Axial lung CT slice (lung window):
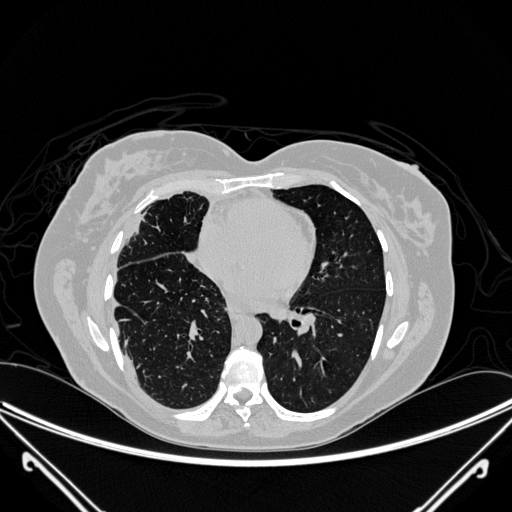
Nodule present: no